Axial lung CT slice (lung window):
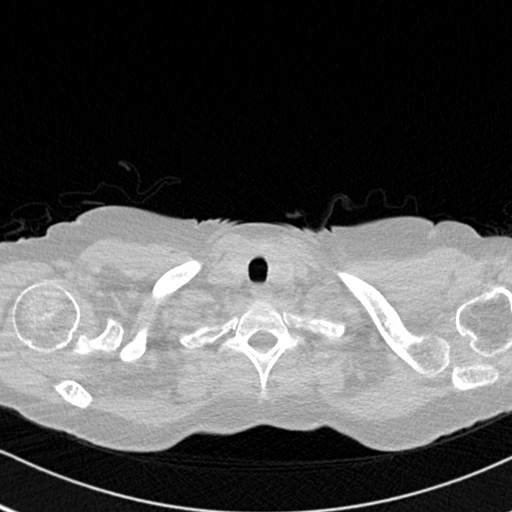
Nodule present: no